Current action and preconditions to check: trajectory_clear

Your task: For each precondition in the list above, predict whether it will hold at this action.

Consider the current scene as observed from the mobile robot's camera, and analyze the predicted future states of all dynamic agents (e.g., people, animals, vehicles, or any moving entities) within the NEXT SECOND.

IMPORTANT: Only answer "very likely" if you are absolutely certain—based on strong, clear evidence—that a dynamic agent will violate the precondition in the predicted future state. Do NOT answer "very likely" for unlikely, ambiguous, or low-probability risks.

Ask yourself for each precondition: Is there a high probability, with clear and convincing evidence, that the predicted future states of any dynamic agent will interfere with the predicted future state of the currently executing action within the NEXT SECOND, causing that precondition to fail?

Assess the risk level based on these predictions. Use "likely" or "very likely" if motions create a clear risk of interference.

Use "neutral" or "improbable" if agents are nearby but their predicted paths are clearly diverging or non-conflicting.

Failure Risk Categories: "very improbable", "improbable", "neutral", "likely", "very likely"

Answer Format: Output ONLY the probability_of_failure value from these categories: "very improbable", "improbable", "neutral", "likely", "very likely"

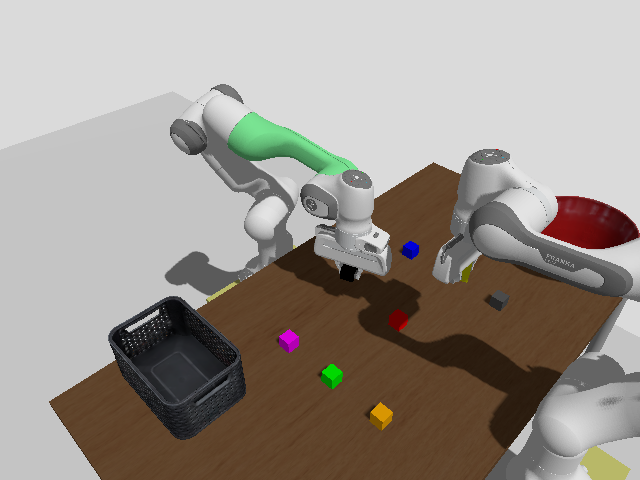

Answer: improbable